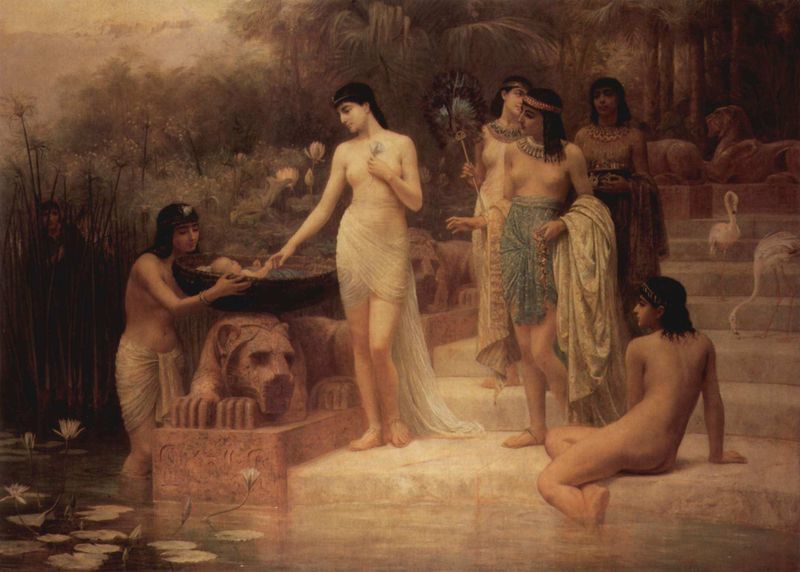
Titel: Pharaos Tochter-Die Auffindung Moses
Künstler: Edwin Long
Standort: Bristol
Institution: City Museum and Art Gallery
Schlagwörter: akt, baum, blätter, dunkel, gemälde, gruppe, haut, himmel, körper, laub, lendenschurz, nackt, schatten, wasser, weiß, baden, badende, bäume, fluss, frauen, gelb, grün, menschen, mädchen, ocker, teich, brust, busen, frau, frisur, frisuren, geste, haar, hell, licht, marmor, rücken, schwarz, türkis, blüten, hund, rot, tier, tiere, tuch, beige, fächer, rock, bibel, falten, inkarnat, mensch, schale, stein, öl, nass, schilf, spiegelung, vögel, figur, gewand, gold, haare, tücher, gewänder, kind, rosa, wald, skulptur, relief, schürze, brüste, heiß, wüste, tag, baby, treppe, korb, palme, stufen, erotik, exotisch, bad, moses, palast, schönheit, herrscher, flamingo, krallen, reichen, schwester, kleinkind, sandale, skulpturen, löwen, sandstein, altes testament, durchsichtig, seerosen, schwaru, palmen, seeufer, löwe, körbchen, kleopatra, dienerinnen, blaß, tatzen, flamingos, sphinx, ägypten, gebräunt, seerosenteich, papyrus, mose, treppentufen, pranken, nil, hinabsteigen, voile, findelkind, sauna, dekadenz, fußband, hamam, auffindung, gefunden, fácher, mosesknabe